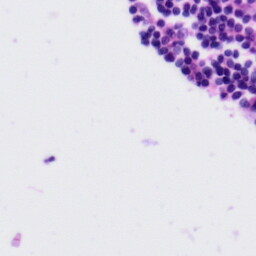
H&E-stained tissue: Tonsil